Field crop: maize
Growth stage: 2
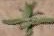
Species: atriplex